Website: home-depot
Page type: billing-address
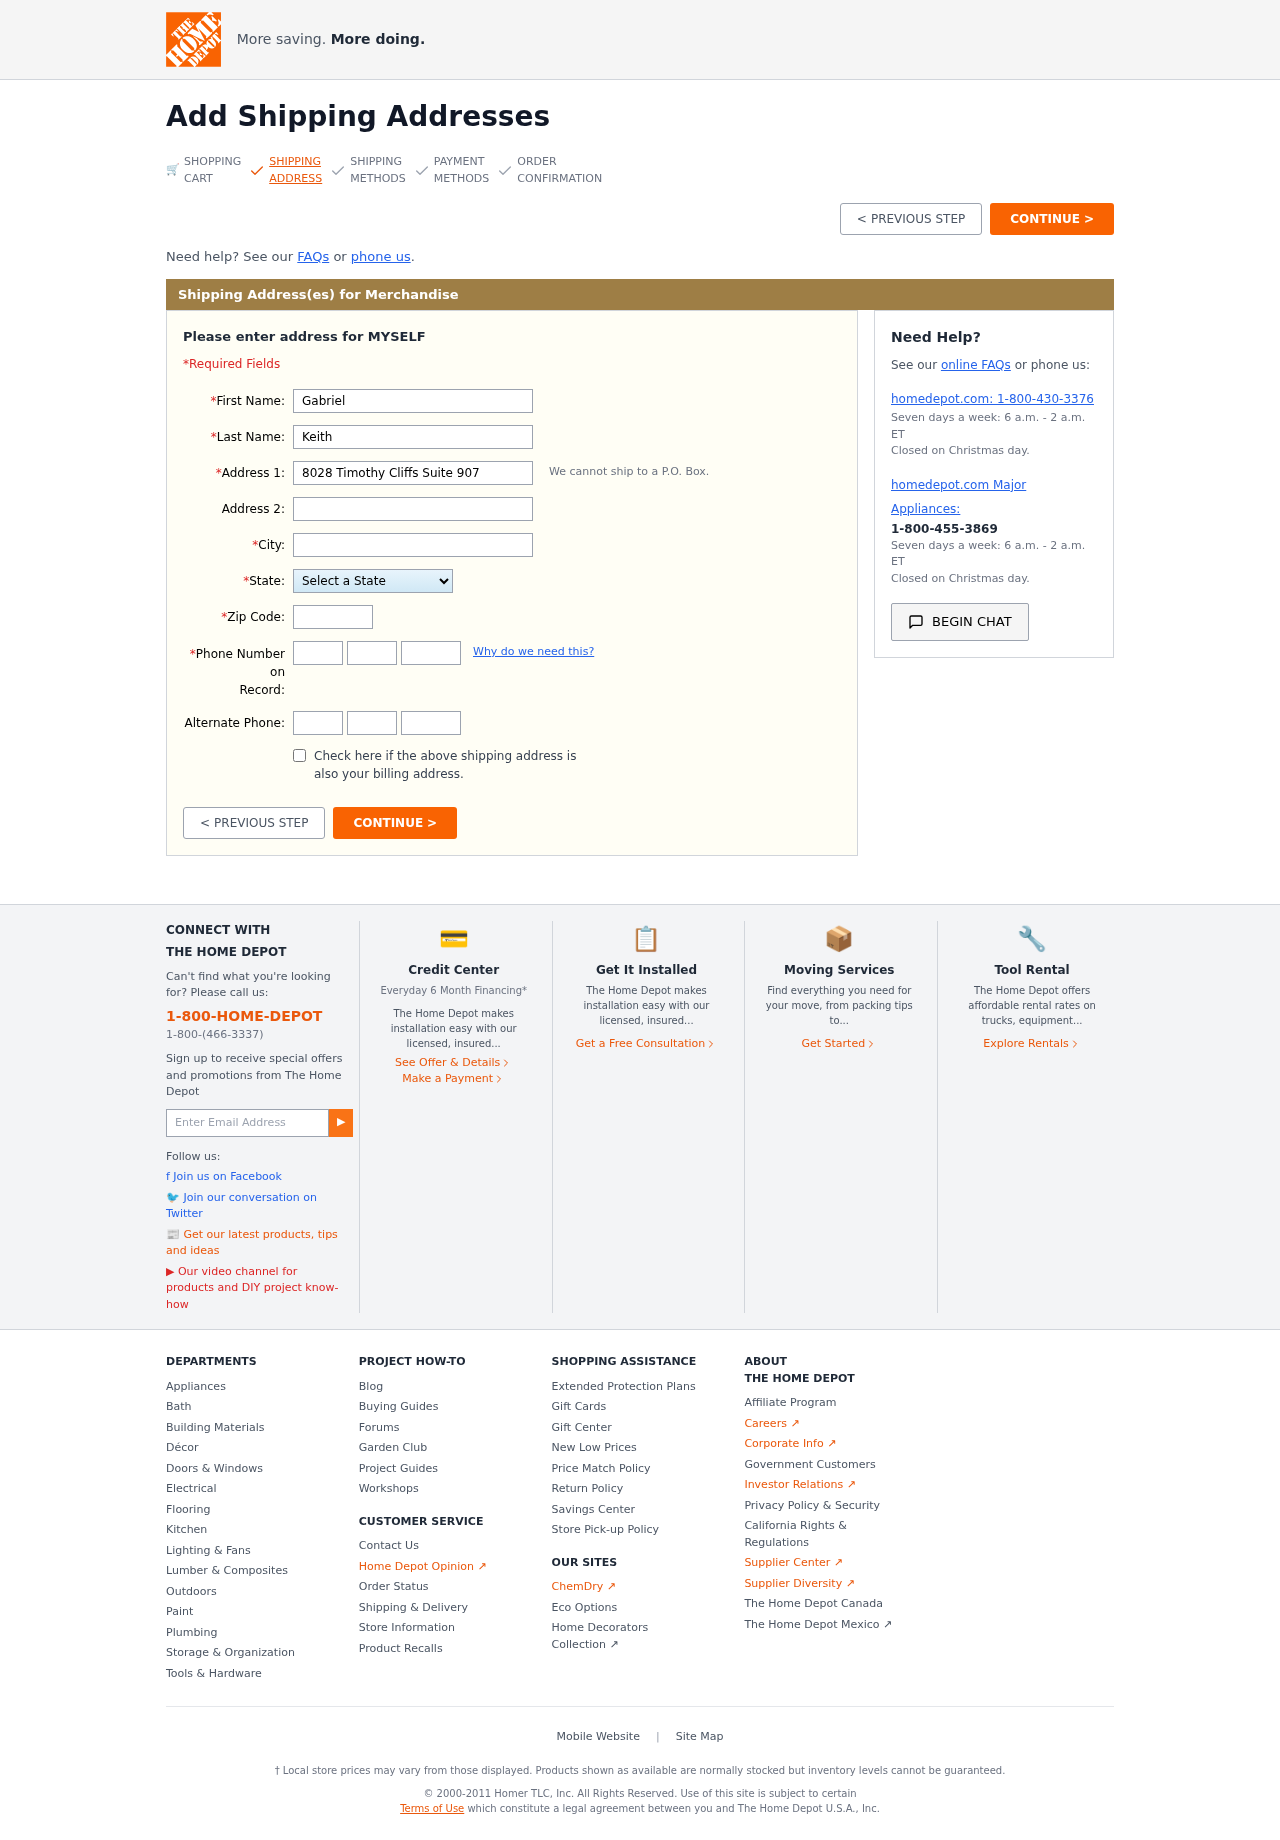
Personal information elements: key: PII_STATE
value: Missouri
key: PII_FIRSTNAME
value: Gabriel
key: PII_LASTNAME
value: Keith
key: PII_STREET
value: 8028 Timothy Cliffs Suite 907
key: PII_CITY
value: Nancyberg
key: PII_POSTCODE
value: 11974
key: PII_PHONE_AREA
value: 551
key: PII_PHONE_PREFIX
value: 785
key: PII_PHONE_LINE
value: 2287
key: PII_PHONE_ALT_AREA
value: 722
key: PII_PHONE_ALT_PREFIX
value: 909
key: PII_PHONE_ALT_LINE
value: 7688